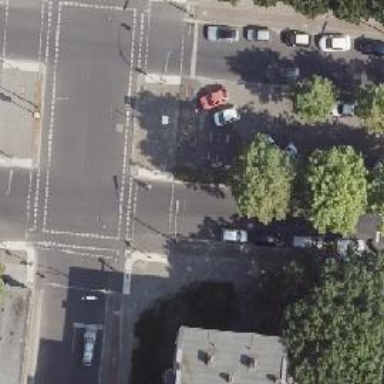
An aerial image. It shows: Road crossing with traffic signals.